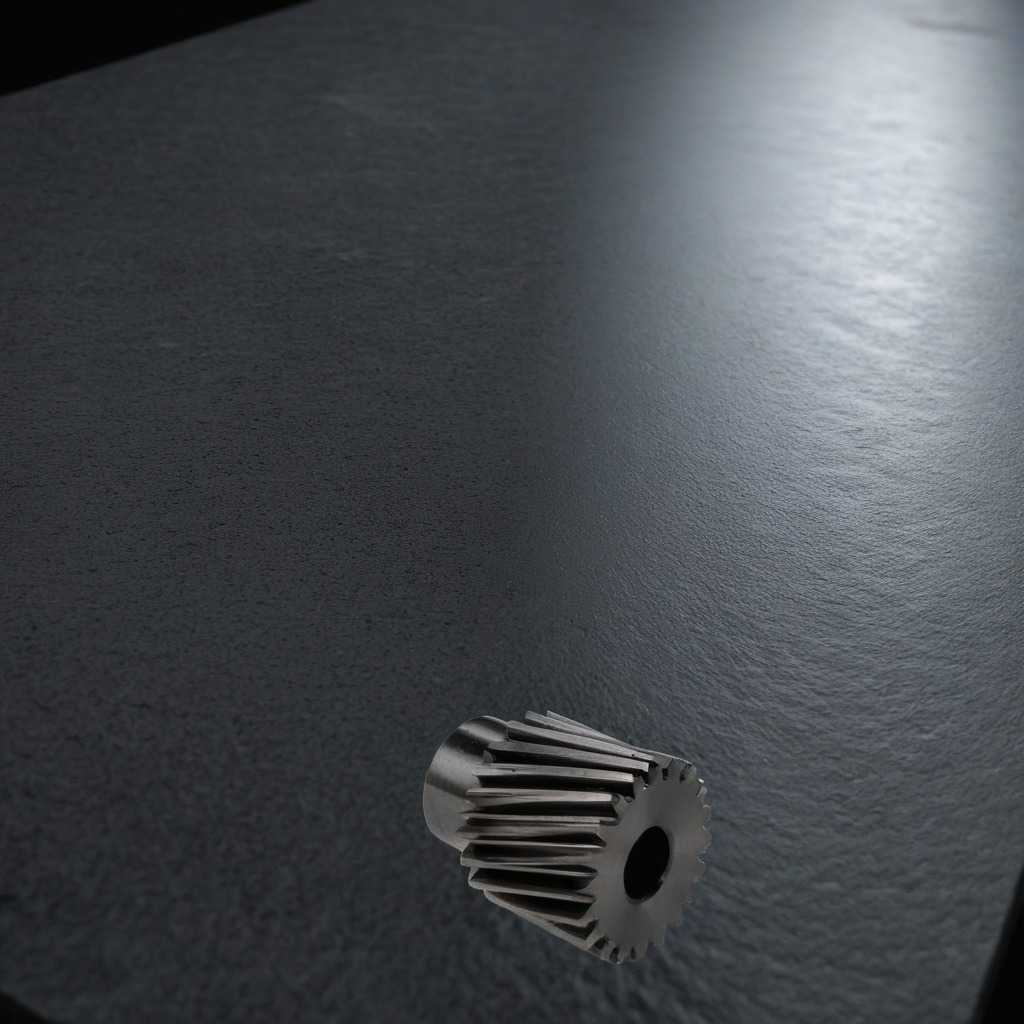
A steel gear with teeth is lying on the granite table.